Field crop: maize
Growth stage: 2
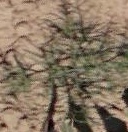
Species: salsola